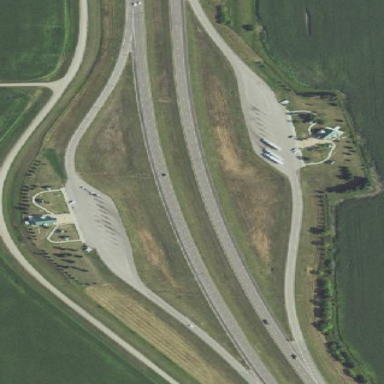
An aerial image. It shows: Rest area along the road.